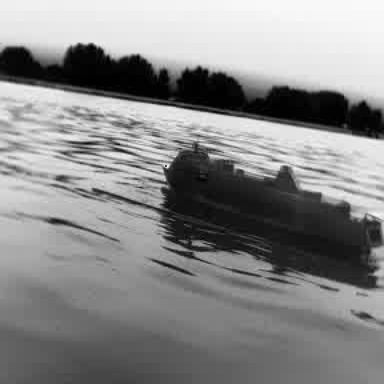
There is a container_ship in the infrared image.